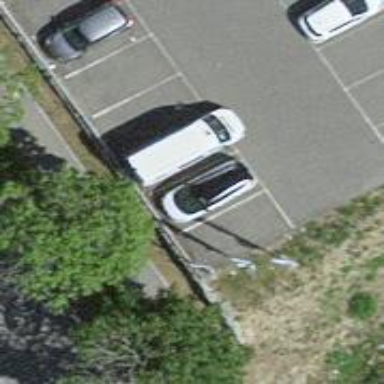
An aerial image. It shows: Charging station.